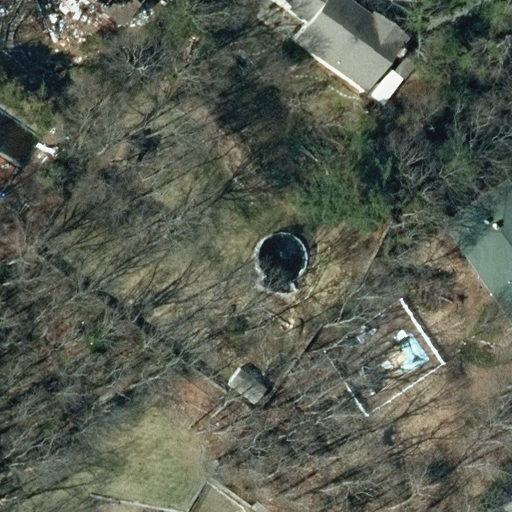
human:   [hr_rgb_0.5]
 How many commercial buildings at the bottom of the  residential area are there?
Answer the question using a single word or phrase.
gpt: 0

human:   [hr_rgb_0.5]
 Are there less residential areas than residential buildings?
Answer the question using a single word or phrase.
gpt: yes

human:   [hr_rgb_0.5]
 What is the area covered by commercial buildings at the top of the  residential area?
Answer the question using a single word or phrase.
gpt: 0m2

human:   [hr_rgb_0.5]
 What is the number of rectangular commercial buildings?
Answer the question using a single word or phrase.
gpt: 0

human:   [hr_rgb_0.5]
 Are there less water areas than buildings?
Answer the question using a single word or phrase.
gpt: yes

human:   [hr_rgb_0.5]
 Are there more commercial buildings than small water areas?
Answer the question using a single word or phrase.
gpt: no

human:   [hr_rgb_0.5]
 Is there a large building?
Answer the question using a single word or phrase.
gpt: no

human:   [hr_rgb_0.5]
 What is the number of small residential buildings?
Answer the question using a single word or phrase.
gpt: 1

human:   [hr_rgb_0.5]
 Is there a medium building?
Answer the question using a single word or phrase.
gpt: yes

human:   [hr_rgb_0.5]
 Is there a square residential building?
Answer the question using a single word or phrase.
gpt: no

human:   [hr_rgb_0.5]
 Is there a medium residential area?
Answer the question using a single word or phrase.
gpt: no

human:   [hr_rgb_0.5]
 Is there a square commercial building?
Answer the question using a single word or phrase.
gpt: no

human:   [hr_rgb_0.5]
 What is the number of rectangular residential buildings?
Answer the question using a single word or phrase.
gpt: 2

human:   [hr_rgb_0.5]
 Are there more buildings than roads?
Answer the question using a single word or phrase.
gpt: yes

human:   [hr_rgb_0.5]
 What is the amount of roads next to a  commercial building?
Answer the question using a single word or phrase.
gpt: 0

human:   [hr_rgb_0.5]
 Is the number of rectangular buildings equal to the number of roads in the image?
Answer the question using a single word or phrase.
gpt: no

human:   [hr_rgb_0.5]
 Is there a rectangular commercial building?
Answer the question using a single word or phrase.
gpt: no

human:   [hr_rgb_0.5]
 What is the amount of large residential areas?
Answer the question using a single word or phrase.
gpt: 1

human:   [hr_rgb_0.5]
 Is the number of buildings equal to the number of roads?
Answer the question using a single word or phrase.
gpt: no

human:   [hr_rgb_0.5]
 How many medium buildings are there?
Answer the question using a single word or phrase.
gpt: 2

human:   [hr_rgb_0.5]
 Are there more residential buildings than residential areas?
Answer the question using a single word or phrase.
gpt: yes

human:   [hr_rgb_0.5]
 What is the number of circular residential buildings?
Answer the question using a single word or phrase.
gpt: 0

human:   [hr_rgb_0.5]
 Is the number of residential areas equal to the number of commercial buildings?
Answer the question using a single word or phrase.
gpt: no

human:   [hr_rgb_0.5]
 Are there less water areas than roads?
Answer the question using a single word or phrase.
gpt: yes

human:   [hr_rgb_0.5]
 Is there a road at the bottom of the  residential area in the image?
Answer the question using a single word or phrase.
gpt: no

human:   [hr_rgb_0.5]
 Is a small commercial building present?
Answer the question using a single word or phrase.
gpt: no

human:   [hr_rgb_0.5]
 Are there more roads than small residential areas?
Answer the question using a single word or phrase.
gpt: yes

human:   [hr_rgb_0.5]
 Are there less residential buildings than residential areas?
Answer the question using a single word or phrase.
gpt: no

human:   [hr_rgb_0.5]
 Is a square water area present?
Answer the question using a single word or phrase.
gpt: no

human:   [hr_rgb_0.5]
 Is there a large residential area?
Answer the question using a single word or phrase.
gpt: yes

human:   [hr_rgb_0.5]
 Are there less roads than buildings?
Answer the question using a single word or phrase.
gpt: yes

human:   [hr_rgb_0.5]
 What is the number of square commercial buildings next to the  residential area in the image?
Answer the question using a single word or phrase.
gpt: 0

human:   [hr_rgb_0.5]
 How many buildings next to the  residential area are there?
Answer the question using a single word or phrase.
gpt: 4

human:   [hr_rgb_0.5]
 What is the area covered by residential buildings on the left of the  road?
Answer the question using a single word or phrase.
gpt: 473m2

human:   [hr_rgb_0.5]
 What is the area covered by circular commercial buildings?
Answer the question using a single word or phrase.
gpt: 0m2

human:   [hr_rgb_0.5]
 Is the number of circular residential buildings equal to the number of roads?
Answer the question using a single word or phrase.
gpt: no